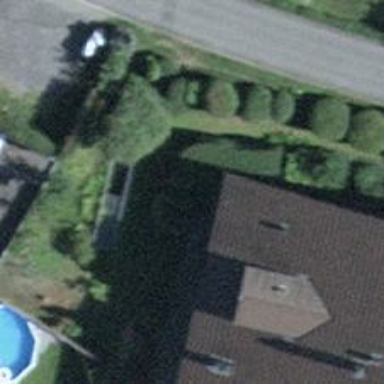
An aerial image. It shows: Group of garages.